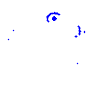
Particle: pion